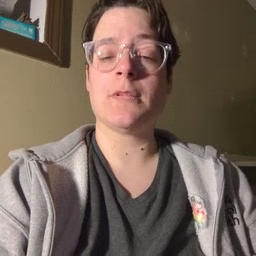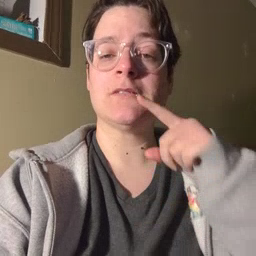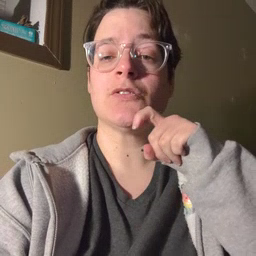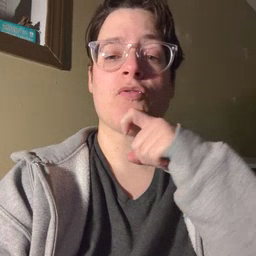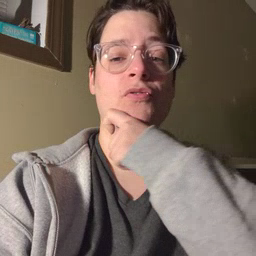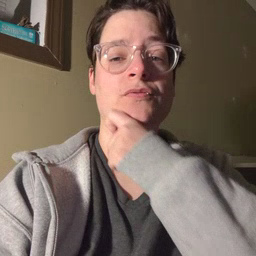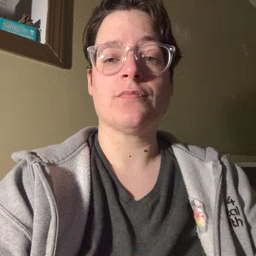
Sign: cereal